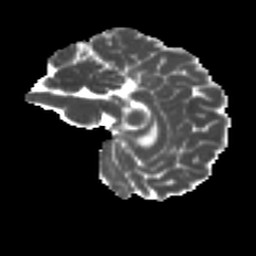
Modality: MD
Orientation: sagittal
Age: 23
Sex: female
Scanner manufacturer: ge
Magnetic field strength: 3 T
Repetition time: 7.8 s
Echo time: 0.0606 s